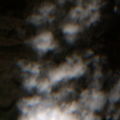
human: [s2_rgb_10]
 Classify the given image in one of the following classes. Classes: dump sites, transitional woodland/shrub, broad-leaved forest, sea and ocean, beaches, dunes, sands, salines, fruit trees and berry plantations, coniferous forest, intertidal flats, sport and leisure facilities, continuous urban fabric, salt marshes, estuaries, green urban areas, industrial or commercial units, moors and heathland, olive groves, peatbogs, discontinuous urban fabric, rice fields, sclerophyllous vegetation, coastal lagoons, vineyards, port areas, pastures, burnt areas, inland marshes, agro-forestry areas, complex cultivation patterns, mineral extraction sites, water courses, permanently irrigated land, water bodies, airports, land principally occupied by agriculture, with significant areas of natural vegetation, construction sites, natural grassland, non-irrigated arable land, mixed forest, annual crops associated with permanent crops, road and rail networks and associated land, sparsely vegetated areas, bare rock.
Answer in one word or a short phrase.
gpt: non-irrigated arable land, agro-forestry areas